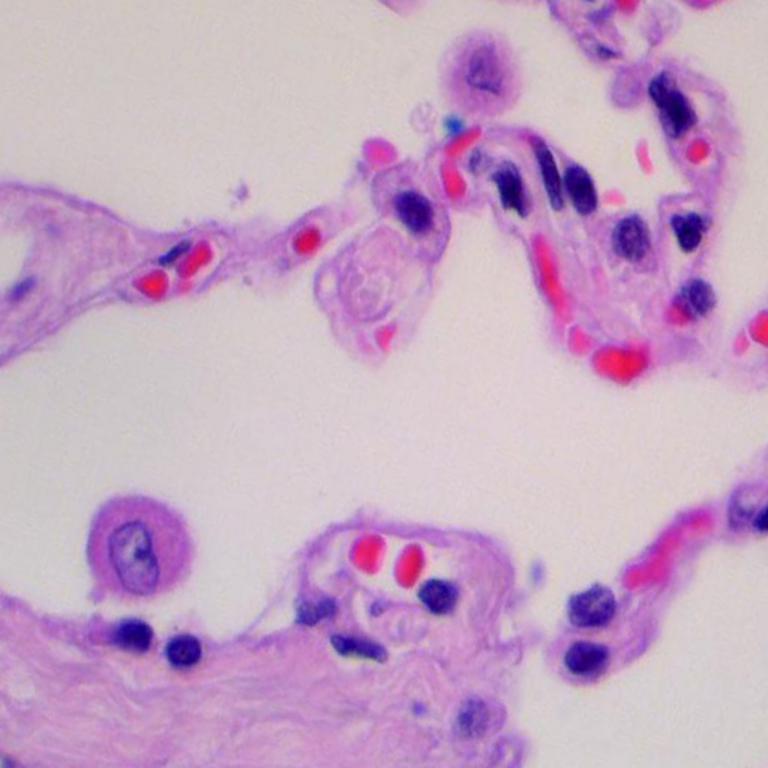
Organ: lung
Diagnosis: benign